Interaction volume radius: 5 \u00c5
Interaction volume height: 20 \u00c5
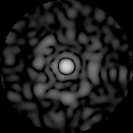
Disorder parameter: 0.8175